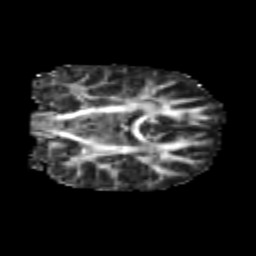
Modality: FA
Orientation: coronal
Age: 6
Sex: male
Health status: healthy